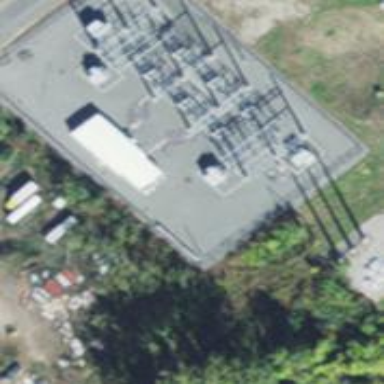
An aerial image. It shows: Switch used for power control.